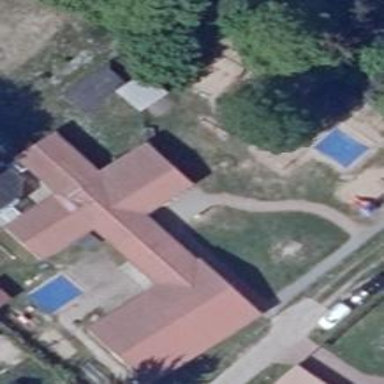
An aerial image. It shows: Kindergarten.